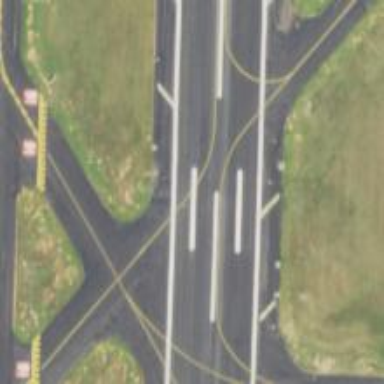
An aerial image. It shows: Asphalt taxiway in the airport.